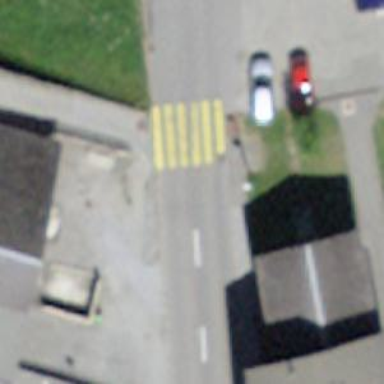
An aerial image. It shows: Zebra crossing on the road.